Question: This is my first post here, so I hope to do everything correctly.
I'm trying to write a code in Objective-C that allows me to add a UIButton in a table header view, for a specific section.
This is how it should look:

I see correctly the title, but unfortunately the UIButton doesn't appear and I don't know why.. some months ago I've used a similar code and it worked, but after changing something due to another bug in the table view, it stopped working and unfortunately I haven't the original code anymore..
Do you know where I'm wrong or do you know any alternative?
This is the code in Objective-C (that should automatically align the title and the button, even when the user changes the device orientation and it should work for any screen size):
'''
-(UIView*)tableView:(UITableView *)tableView viewForHeaderInSection:(NSInteger)section {
if (section == 2) {
UIView *view = [[UIView alloc] initWithFrame:CGRectMake(0,0, 0,0)];
[view setClipsToBounds:NO];
[view setPreservesSuperviewLayoutMargins:TRUE];
UILabel *textLabel = [[UILabel alloc] init];
textLabel.text = @"MY TITLE";
textLabel.textColor = [UIColor colorWithRed:0.427f green:0.427f blue:0.427f alpha:1.0f];
//[textLabel setFont:_tableViewFooterFont];
[textLabel setTextAlignment:4]; // Natural
[textLabel setTranslatesAutoresizingMaskIntoConstraints:FALSE];
[textLabel setAccessibilityTraits:UIAccessibilityTraitHeader];
[view addSubview:textLabel];
UIButton *button = [UIButton buttonWithType:1];
//[button setHidden:FALSE];
//[button.titleLabel setFont:_tableViewFooterFont];
[button.titleLabel setTextColor:[UIColor redColor]];
[button setTranslatesAutoresizingMaskIntoConstraints:FALSE];
[button setTitle:@"RESET" forState:0];
[button setContentCompressionResistancePriority:0 forAxis:UILayoutConstraintAxisHorizontal];
[button addTarget:self action:@selector(resetAction:) forControlEvents:UIControlEventTouchUpInside];
[view addSubview:button];
NSDictionary *dictionary = NSDictionaryOfVariableBindings(textLabel, button);
NSLayoutConstraint *buttonConstraint = [NSLayoutConstraint constraintsWithVisualFormat:@"|-[textLabel]->=0-[button]-|" options:0 metrics:NULL views:dictionary];
[view addConstraints:buttonConstraint];
NSLayoutConstraint *labelConstraint = [NSLayoutConstraint constraintsWithVisualFormat:@"V:|-12-[textLabel]-6-|" options:0 metrics:NULL views:dictionary];
[view addConstraints:labelConstraint];
NSLayoutConstraint *viewConstraint = [NSLayoutConstraint constraintWithItem:button attribute:10 relatedBy:0 toItem:textLabel attribute:10 multiplier:1.0 constant:0];
[view addConstraint:viewConstraint];
return view;
}
return NULL;
}
'''
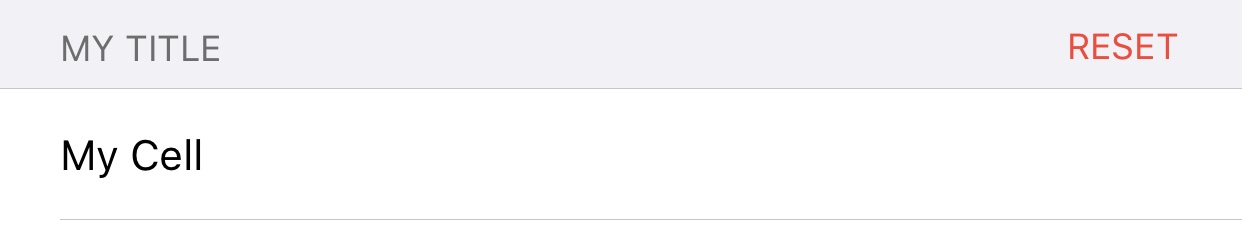
Answer: Try this:
'''
-(UIView*)tableView:(UITableView *)tableView viewForHeaderInSection:(NSInteger)section
{
// create view for header
UIView *headerView = [[UIView alloc] initWithFrame:CGRectMake(0, 0, tableView.frame.size.width, 40)]; // set header view height as you want
headerView.backgroundColor = [UIColor clearColor] ;
// create label for header title
UILabel *title = [[UILabel alloc] initWithFrame:CGRectMake(10, 0, tableView.frame.size.width-130, 30)];
title.font = [UIFont fontWithName:@"FONT_NAME" size:16.0]; //optional
[title.heightAnchor constraintEqualToConstant:30].active = true;
[title.widthAnchor constraintEqualToConstant:tableView.frame.size.width-130].active = true;
// create button for header action
UIButton *resetButton = [[UIButton alloc] initWithFrame:CGRectMake(self.yourTableView.frame.size.width-120, 0, 120, 30)];
[resetButton setTitle:@"RESET" forState:UIControlStateNormal];
//resetButton.backgroundColor = [UIColor redColor];
[resetButton setTitleColor:[UIColor redColor] forState:UIControlStateNormal];
[resetButton setFont:[UIFont fontWithName:@"FONT_NAME" size:16.0]] ;
[resetButton.heightAnchor constraintEqualToConstant:30].active = true;
[resetButton.widthAnchor constraintEqualToConstant:120].active = true;
//Stack View
UIStackView *stackView = [[UIStackView alloc] initWithFrame:headerView.frame];
stackView.axis = UILayoutConstraintAxisHorizontal;
stackView.distribution = UIStackViewDistributionFillProportionally;
stackView.alignment = UIStackViewAlignmentCenter;
stackView.spacing = 10;
[stackView addArrangedSubview:title];
[stackView addArrangedSubview:resetButton];
stackView.translatesAutoresizingMaskIntoConstraints = false;
[headerView addSubview:stackView];
if(section == 2){
title.text = @"MY TITLE";
[resetButton addTarget:self action:@selector(resetBtnActn:) forControlEvents:UIControlEventTouchUpInside] ;
}else{
headerView.hidden = YES ;
title.hidden = YES ;
resetButton.hidden = YES ;
}
//Trailing
NSLayoutConstraint *trailing =[NSLayoutConstraint
constraintWithItem:stackView
attribute:NSLayoutAttributeTrailing
relatedBy:NSLayoutRelationEqual
toItem:headerView
attribute:NSLayoutAttributeTrailing
multiplier:1.0f
constant:0.f];
//Leading
NSLayoutConstraint *leading = [NSLayoutConstraint
constraintWithItem:stackView
attribute:NSLayoutAttributeLeading
relatedBy:NSLayoutRelationEqual
toItem:headerView
attribute:NSLayoutAttributeLeadingMargin
multiplier:1.0f
constant:0.f];
//Bottom
NSLayoutConstraint *bottom =[NSLayoutConstraint
constraintWithItem:stackView
attribute:NSLayoutAttributeBottom
relatedBy:NSLayoutRelationEqual
toItem:headerView
attribute:NSLayoutAttributeBottom
multiplier:1.0f
constant:0.f];
//Add constraints
[headerView addConstraint:trailing];
[headerView addConstraint:bottom];
[headerView addConstraint:leading];
// 5. Finally return
return headerView;
}
// table section button action
-(IBAction)resetBtnActn:(id)sender
{
NSLog(@"button tapped");
}
'''
-